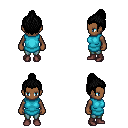
a pixel art fantasy rpg character, female body template, human, dark skin, teal tunic, teal pants, black short topknot hairstyle, maroon shoes, four views (front, back, left, right), 2x2 character sprite sheet, small pixel art, hard edges, no anti-aliasing